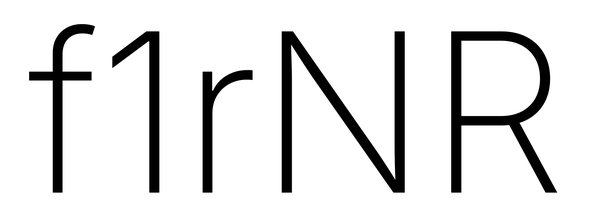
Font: Inter_ExtraLight